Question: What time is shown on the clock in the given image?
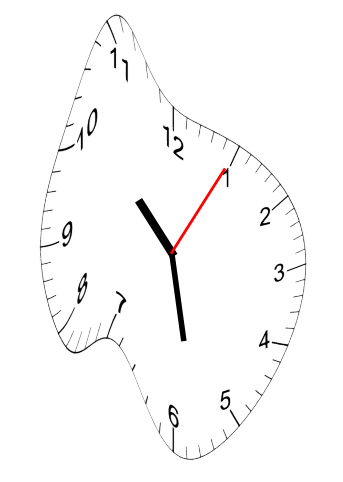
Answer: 10:28:05